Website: crate-barrel
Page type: customer-info-address
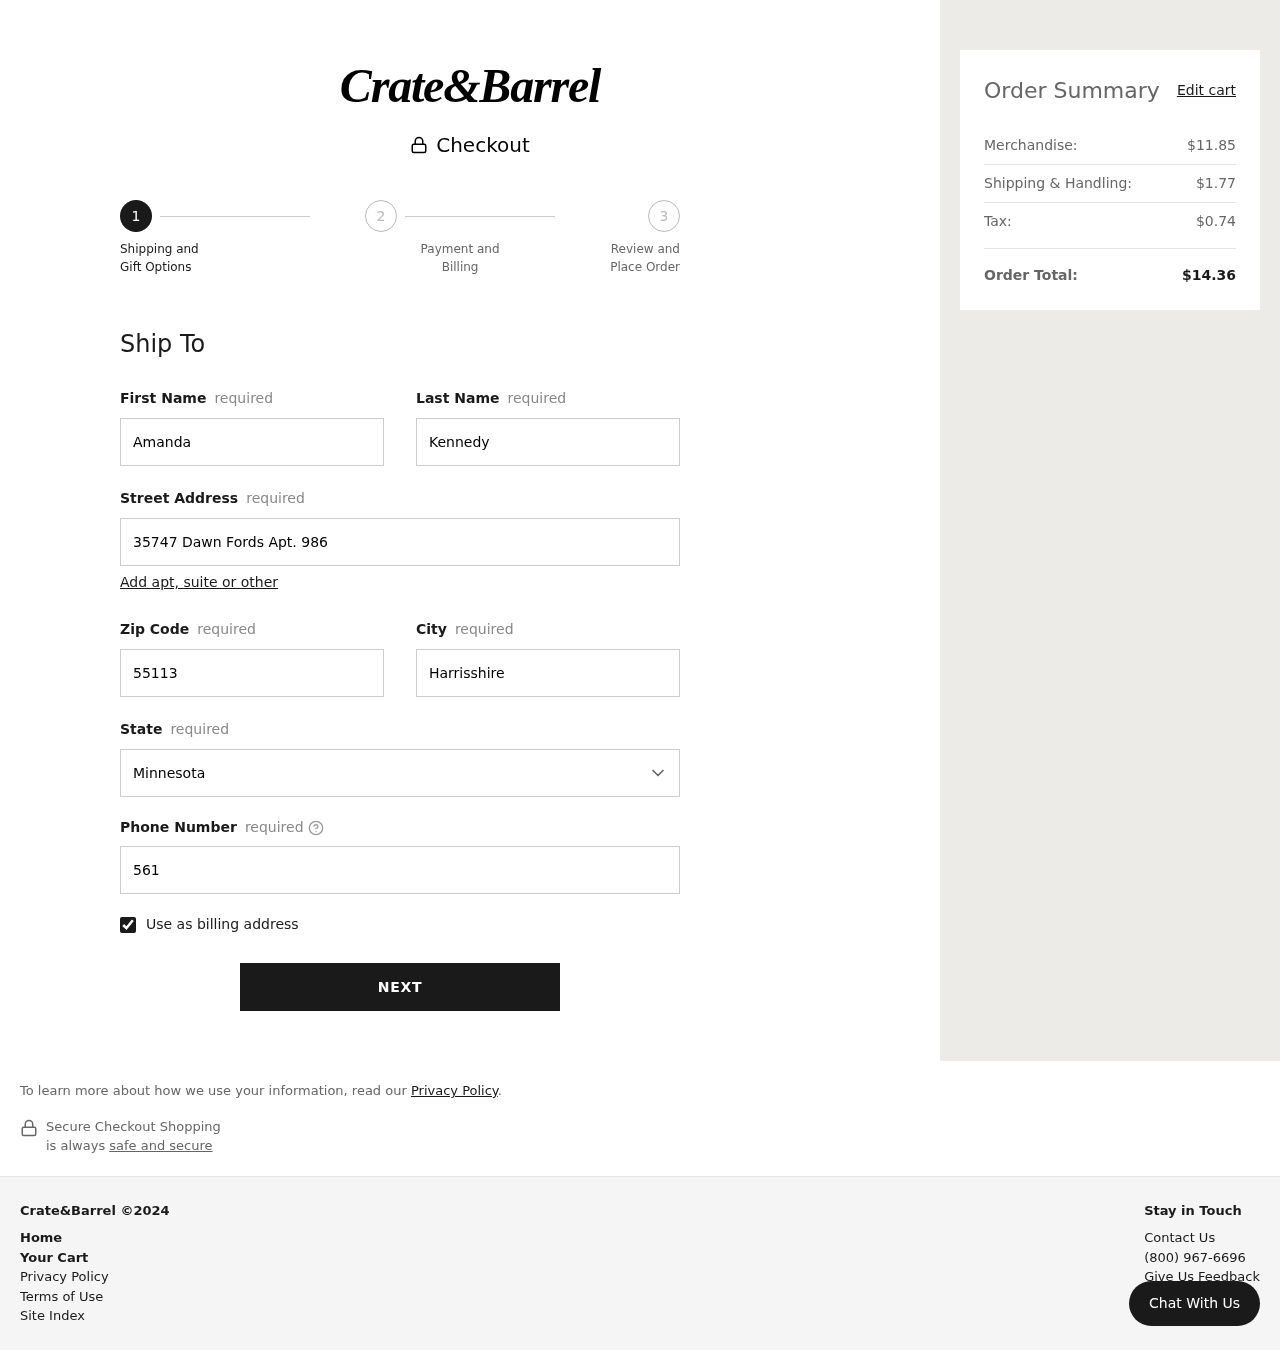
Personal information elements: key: PII_CITY
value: Harrisshire
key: PII_FIRSTNAME
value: Amanda
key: PII_LASTNAME
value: Kennedy
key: PII_PHONE
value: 5619394635
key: PII_POSTCODE
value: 55113
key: PII_STATE
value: Minnesota
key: PII_STREET
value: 35747 Dawn Fords Apt. 986
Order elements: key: ORDER_SUBTOTAL
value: $11.85
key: ORDER_SHIPPING_COST
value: $1.77
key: ORDER_TAX
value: $0.74
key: ORDER_TOTAL
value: $14.36